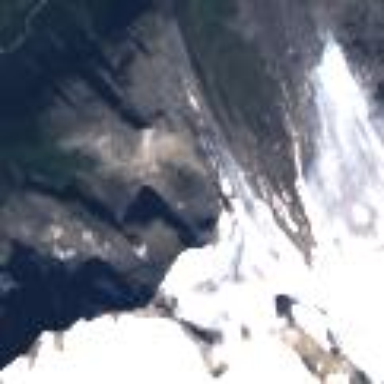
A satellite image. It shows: Majestic glacier in the distance.